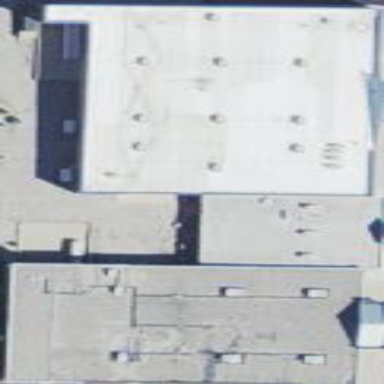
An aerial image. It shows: Commercial building used for retail purposes.